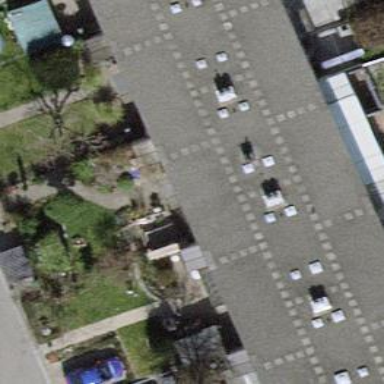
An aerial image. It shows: House with flat roof.